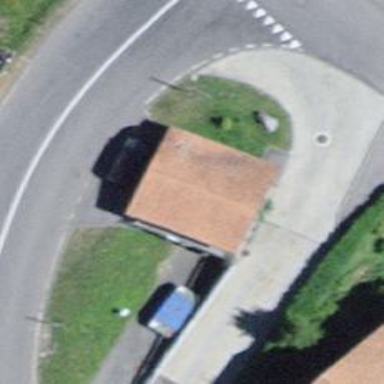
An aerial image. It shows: Public transport shelter building.